Question: I am building my first ever program in C++ over and over again.
The program is intended to create a picture, - with parameters of height 'h', width 'l', in pixels, and 4 parameters of density 'Da, Db, Dc, Dd'.
This gradient is produced by '1 bit' pixels: they are black or white - and by the simplest error-diffusion algorithm (so-called "naive" sometimes),
'>> push the error on the next pixel of the line.'
After having performed an optimization ('deque' instead of 'vector' allows bigger images to be created for ex.), I am stuck with a problem that I cannot solve for now:
My pixel values being stored in a 'deque', how do I transport them into a bitmap file?
I tried to understand the 'EasyBMP' library but I couldn't find the solution.
In my code, you can see 'line 33' that I tried (unsuccessfully) to make a .PBM header (Portable Bit Map)
Actually, I'd like to copy the values of my 'deque <int> dequeA;' (line 30)
to a '.BMP' file or any other raster file-format, instead of in a '.txt' file like it happens line 72!
Here's my code, and a nice picture of what it makes :
'''
#include <iostream>
#include <fstream>
#include <vector>
#include <deque>
#include <iterator>
#include <cstdlib>
#include <string>
#include <sstream>
using namespace std;
// constant values
double Da=1; //densities
double Db=0.5;
double Dc=0.5;
double Dd=0;
double l = 999; //width & height => L = l+1 /// 999 = 1000 pixels
double h = 999;
//double u = 1; // UNIT
double D = 0; // GAMMA
double E = 0; // ERROR LOCAL
vector <double> F; // ERROR DYNAMIC
int main ()
{
// vector
deque <int> dequeA;
F.push_back (0);
//dequeA.push_back (2); //FAKE PBM header (old)
//dequeA.push_back (l+1);
//dequeA.push_back (h+1);
//dequeA.push_back (1);
float a = 0;
float b = 0; // Local variables
double IO = 0; // variable I/O
while (a<l+1, b<h+1){
//values for given a & b
double DL = Da-Da*(b/h)+Dc*(b/h);
double DR = Db-Db*(b/h)+Dd*(b/h);
double D = DL-DL*(a/l)+DR*(a/l); //GAMMA
if (E+0-D<=-0.5) {
dequeA.push_back(1);
IO = 1;
}
else {
dequeA.push_back(0);
IO = 0;
}
E = E+IO-D;
F.push_back(E);
// next pixel & next line
a++;
if (a>l) {
a = 0;
b = b++;
E = 0;
F.clear();
}
}
//export values to .txt file
ofstream output_file("./test.txt");
ostream_iterator<int> output_iterator(output_file, "
");
copy(dequeA.begin(), dequeA.end(), output_iterator);
dequeA.clear();
}
'''

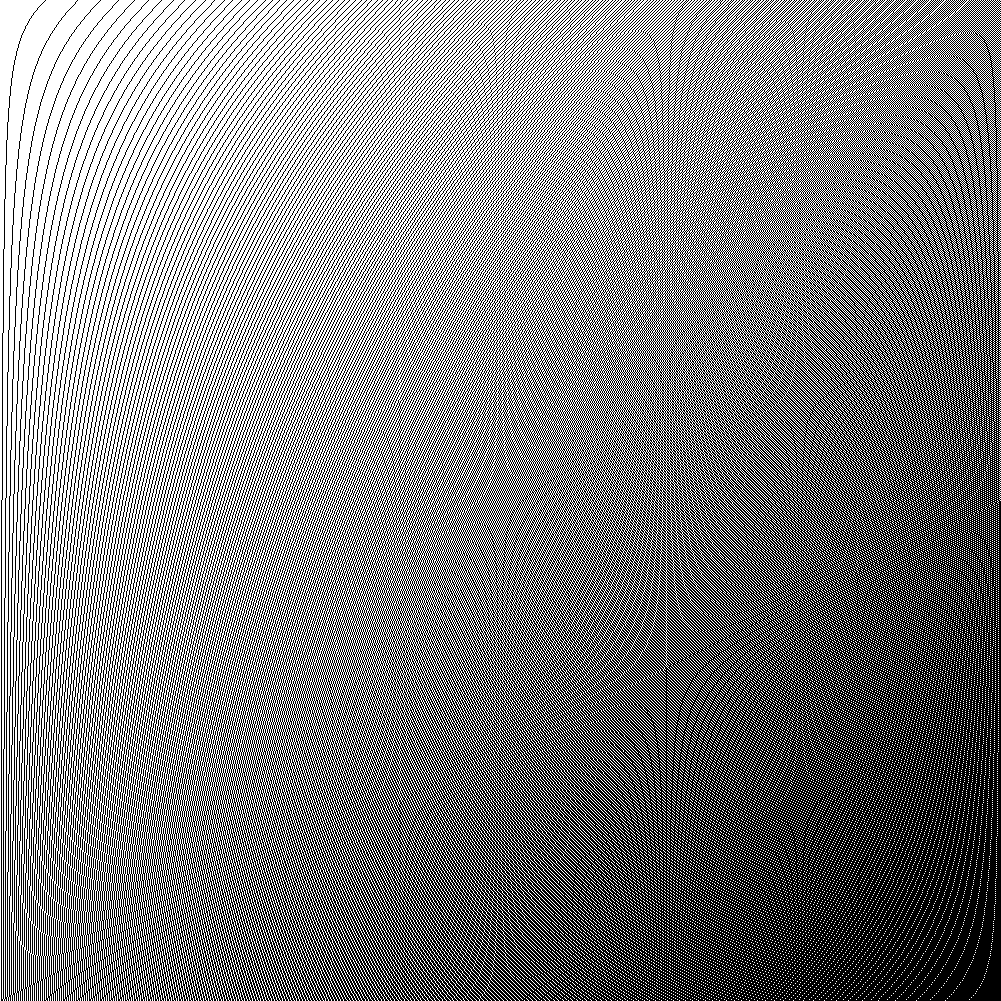
Answer: PBM files are very easy to create and should suffice for your purpose. No need to use an external library.
A problem in your original code was that you were storing both the PBM metadata and the actual image data in the same 'dequeA'. Don't do that. Mixing data like this makes your program hard to understand and maintain.
You can create a valid PBM file by slightly adjusting the code writing the file:
'''
ofstream output_file("./test.ppm");
// write file header
output_file << "P1
" << (l+1) << " " << (h+1) << "
";
//write image data
ostream_iterator<int> output_iterator(output_file, "
");
copy(dequeA.begin(), dequeA.end(), output_iterator);
'''
The resulting PPM file works fine with Gimp.
Writing to a BMP or TGA file works basically the same - you first write a header, followed by the actual data. The main difference is that those file formats are binary files, so the file I/O looks a bit different, and the header and image data formats are slightly more complicated. But still, both formats are quite simple and easy to write even without using a library.